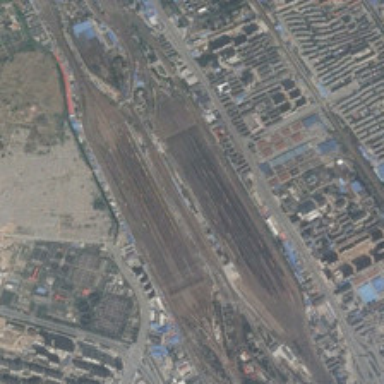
Many green trees and buildings are in two sides of a railway station .